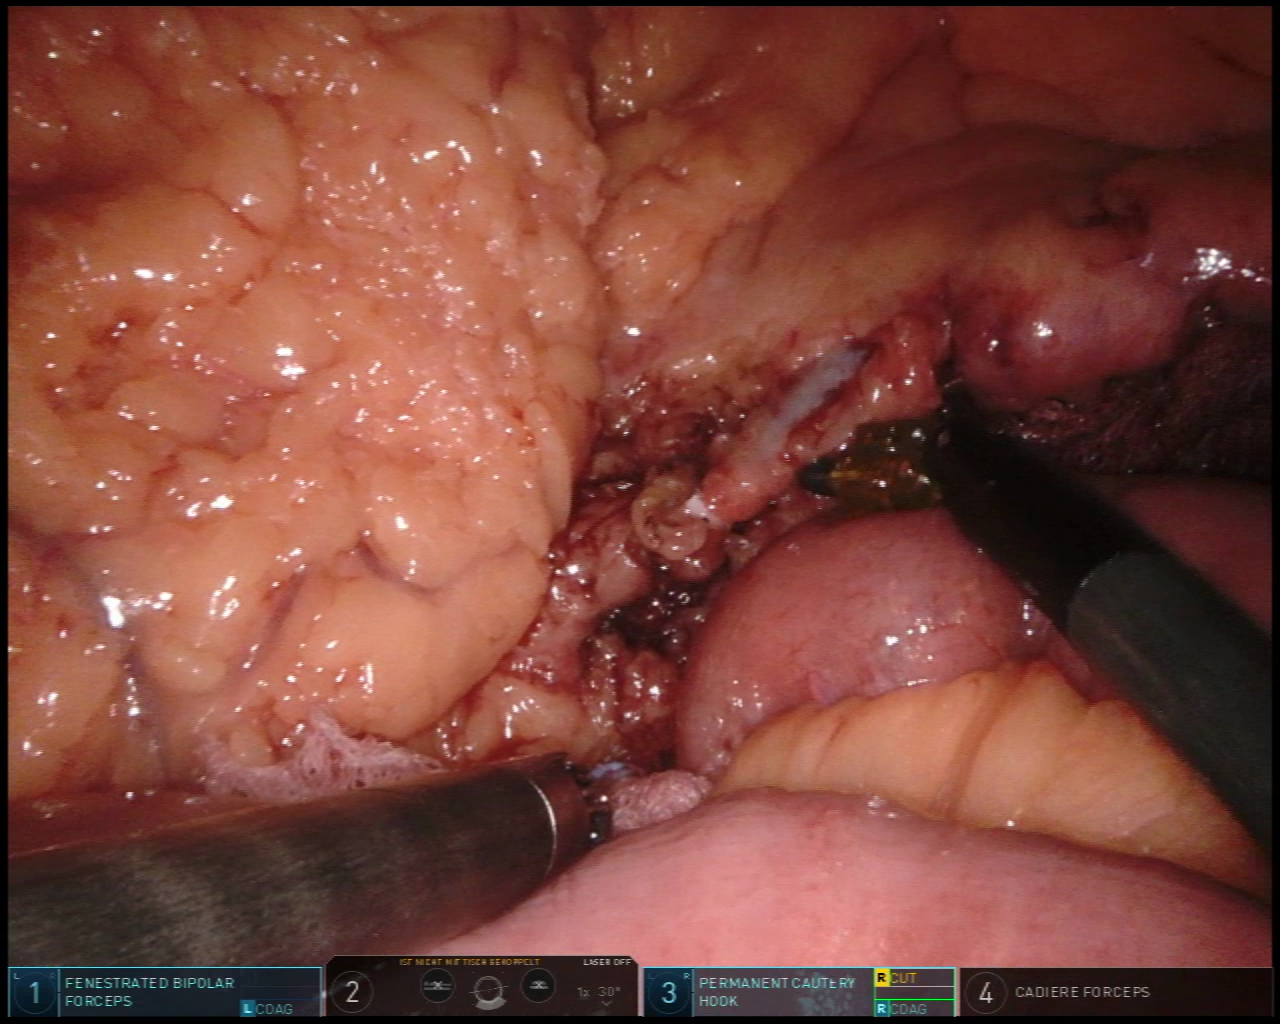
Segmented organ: intestinal_veins
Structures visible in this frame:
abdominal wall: no
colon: no
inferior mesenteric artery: no
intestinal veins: yes
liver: no
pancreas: no
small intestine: yes
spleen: no
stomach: no
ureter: no
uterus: no
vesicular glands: no